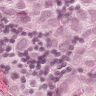
Metastatic tissue present: yes